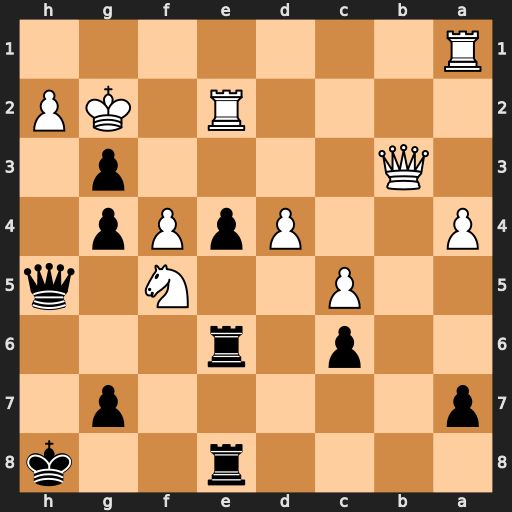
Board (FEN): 4r2k/p5p1/2p1r3/2P2N1q/P2PpPp1/1Q4p1/4R1KP/R7
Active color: b
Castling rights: -
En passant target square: -
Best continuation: Qxh2+ Kf1 Qh1#